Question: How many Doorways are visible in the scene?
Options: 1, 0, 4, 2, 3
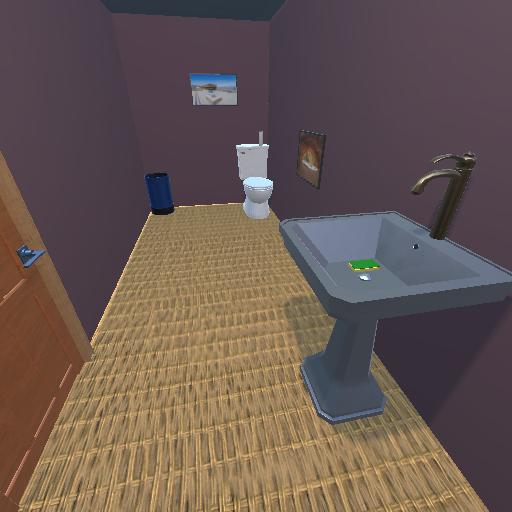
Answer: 1